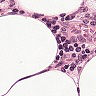
Metastatic tissue present: no